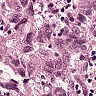
Metastatic tissue present: yes